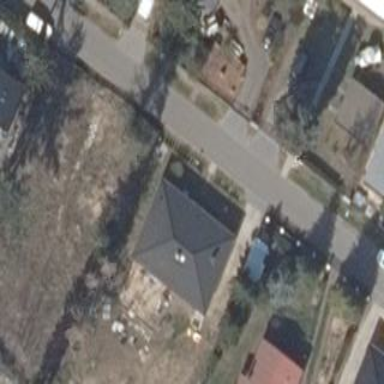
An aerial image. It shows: Simple house.